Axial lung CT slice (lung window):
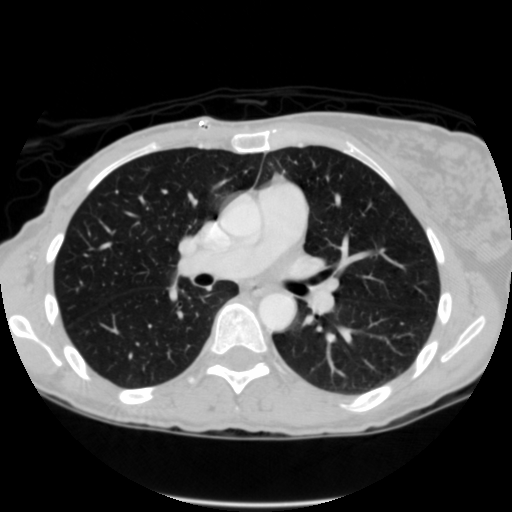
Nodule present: no